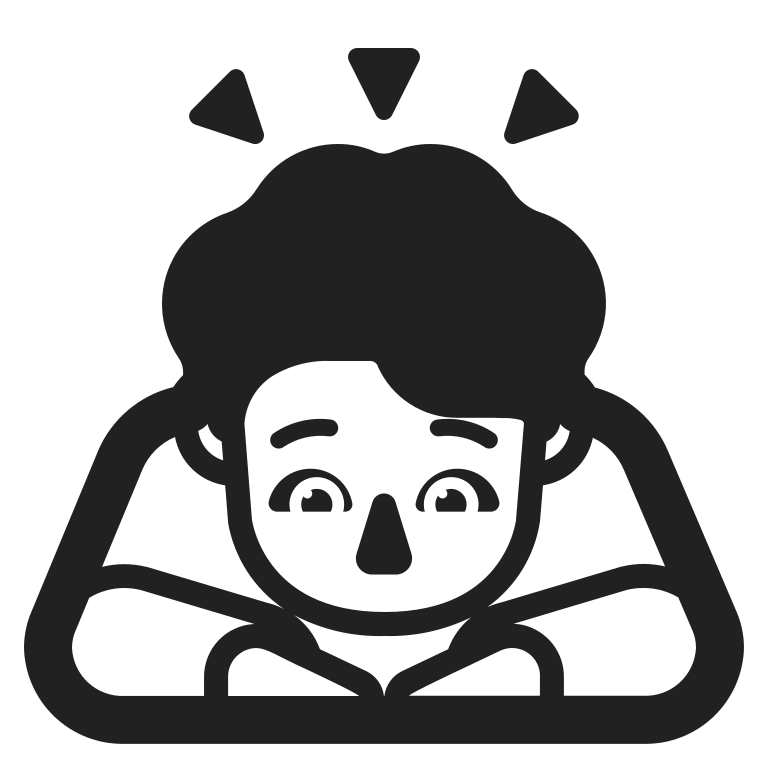
person bowing high contrast default